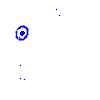
Particle: electron